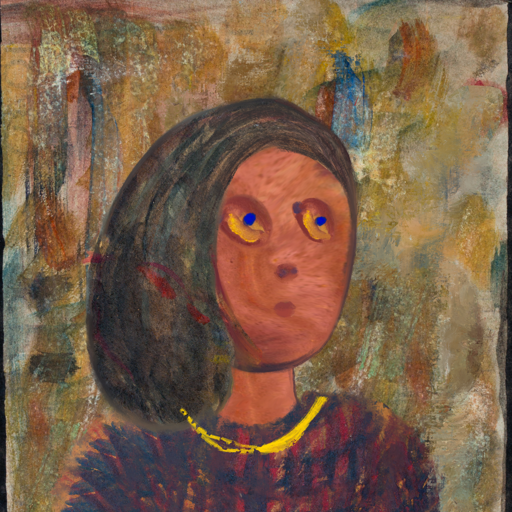
Background: Pipe, Head And Neck Side: Mother_And_Son_Mother, Face Side: Mother_And_Son_Son, Bust: In_The_Sun, Hair Side: Gypsy_Mother, Head Accessory: Blank, Second Necklace: Blank, Necklace: Irani_1, Baby: Blank